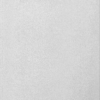
Label: dusty